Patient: sex M, age 71
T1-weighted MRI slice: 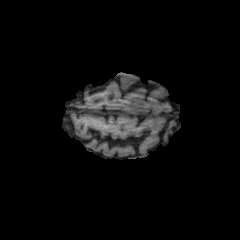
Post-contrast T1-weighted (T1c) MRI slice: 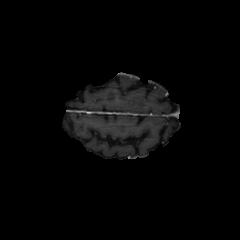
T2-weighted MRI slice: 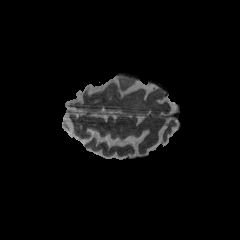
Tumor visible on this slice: yes
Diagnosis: Glioblastoma, IDH-wildtype
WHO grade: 4